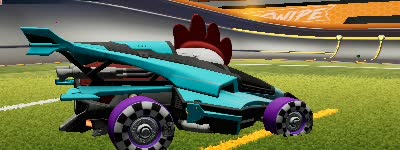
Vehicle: aftershock